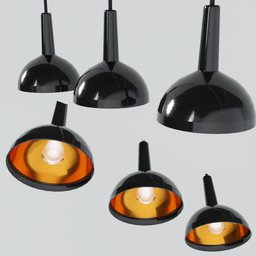
Label: lighting